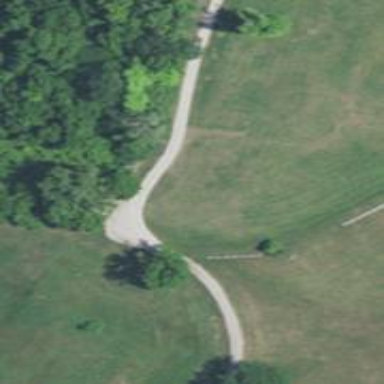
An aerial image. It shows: Driveway leading to service road.